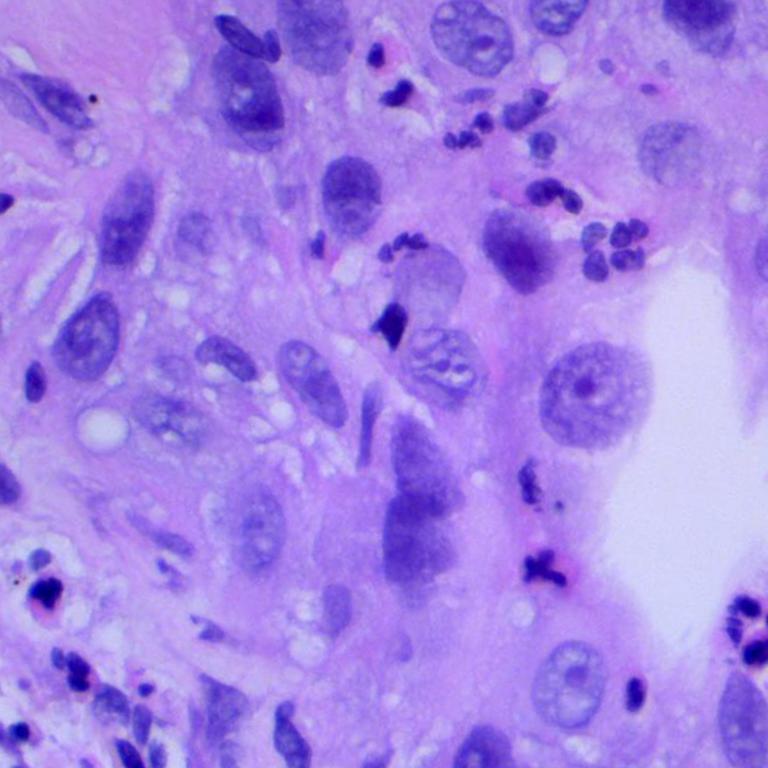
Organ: lung
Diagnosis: squamous carcinomas